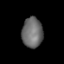
Tissue: lung
Cell type: Epithelial cells
Senescence score: 0.2143
Nuclear area (px): 611
Mean DAPI intensity: 107.709